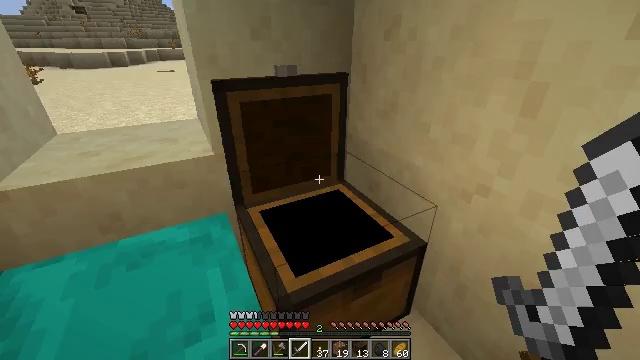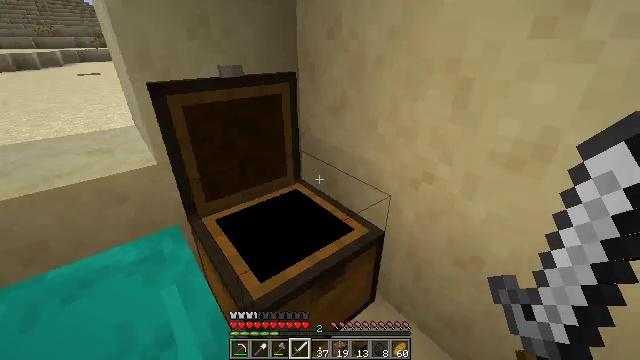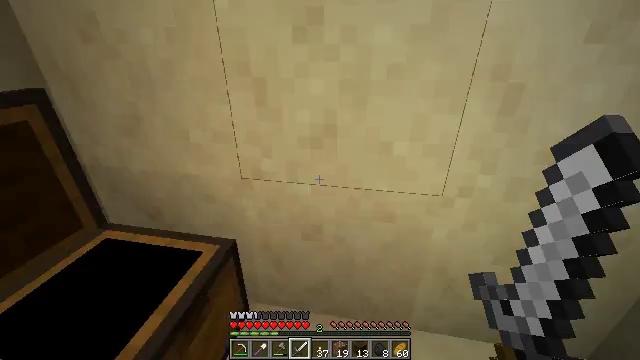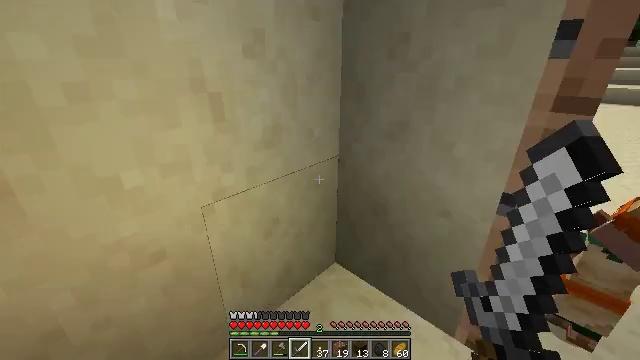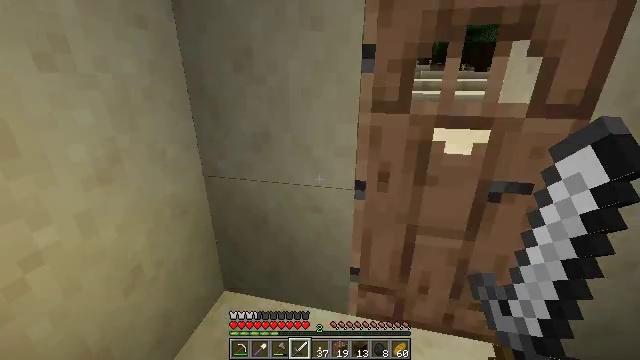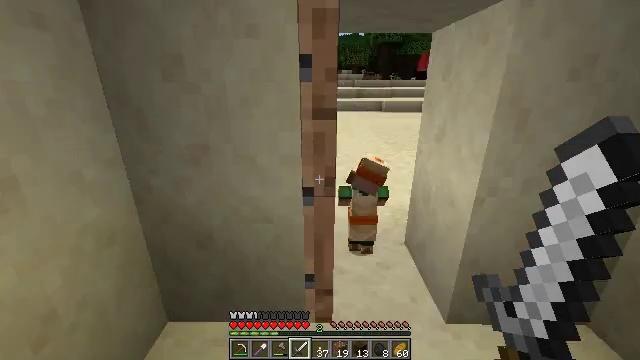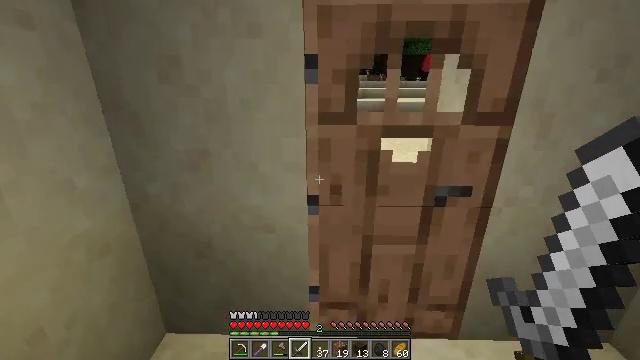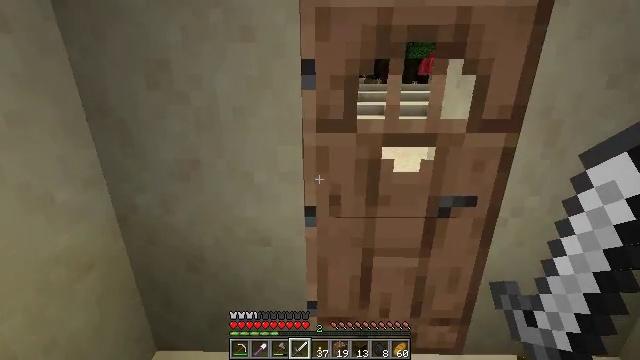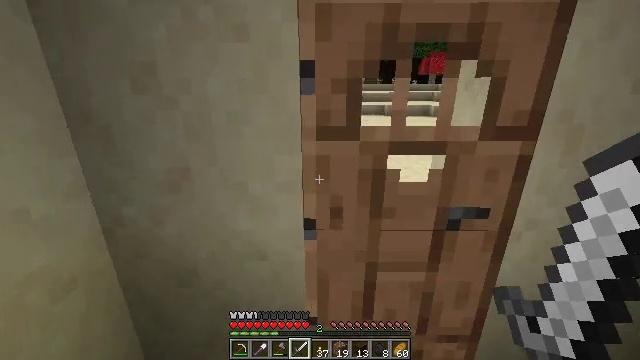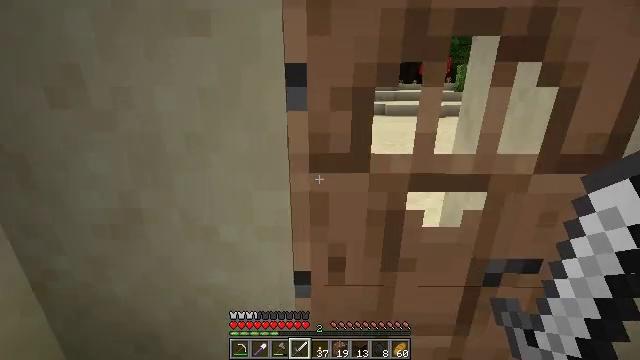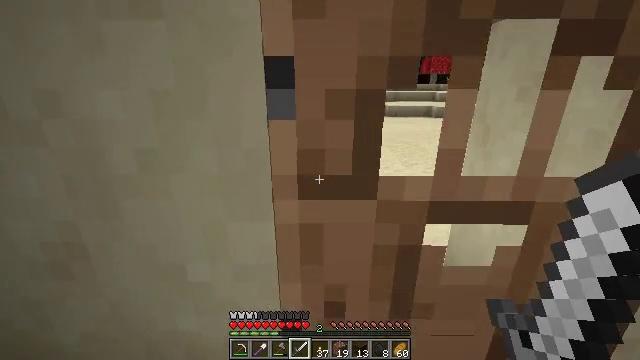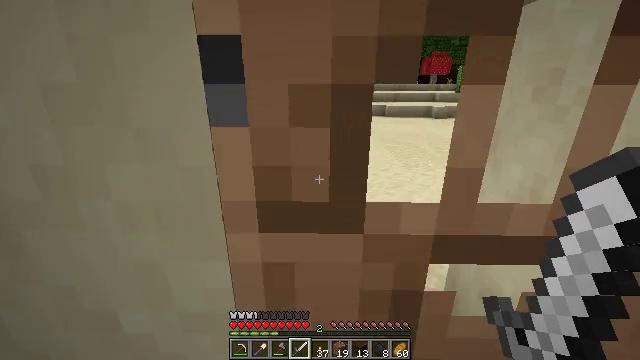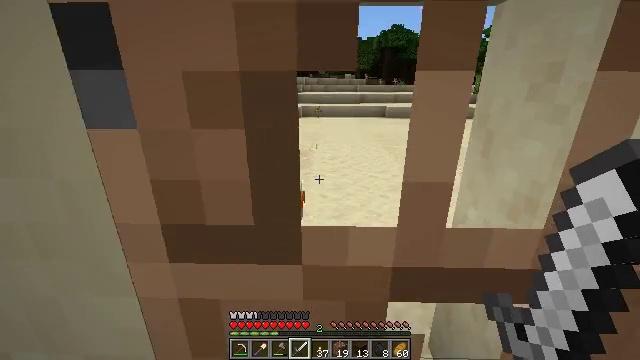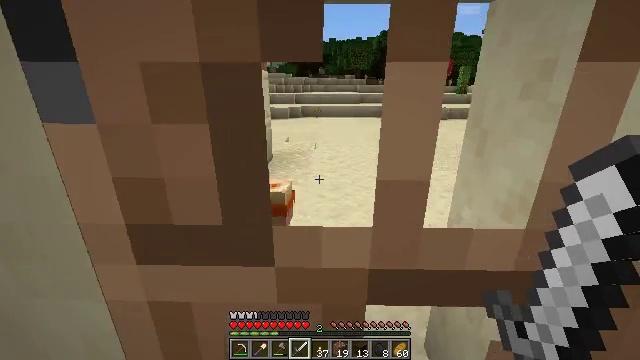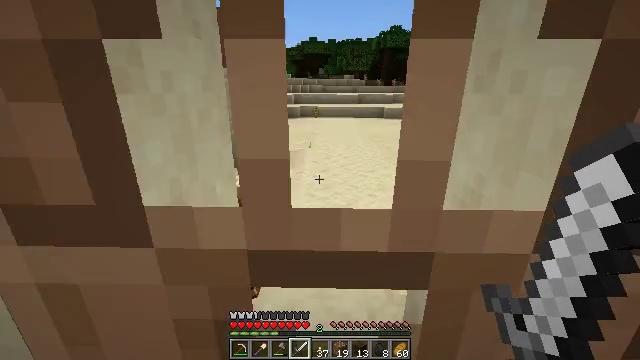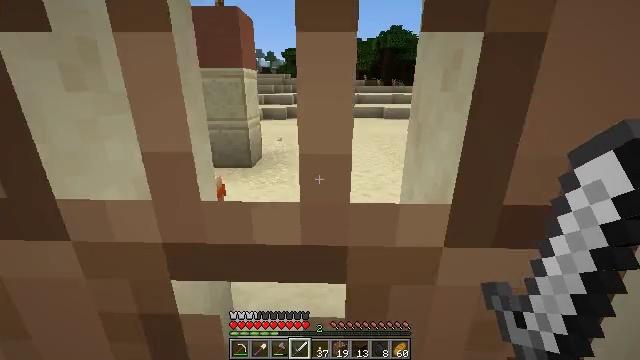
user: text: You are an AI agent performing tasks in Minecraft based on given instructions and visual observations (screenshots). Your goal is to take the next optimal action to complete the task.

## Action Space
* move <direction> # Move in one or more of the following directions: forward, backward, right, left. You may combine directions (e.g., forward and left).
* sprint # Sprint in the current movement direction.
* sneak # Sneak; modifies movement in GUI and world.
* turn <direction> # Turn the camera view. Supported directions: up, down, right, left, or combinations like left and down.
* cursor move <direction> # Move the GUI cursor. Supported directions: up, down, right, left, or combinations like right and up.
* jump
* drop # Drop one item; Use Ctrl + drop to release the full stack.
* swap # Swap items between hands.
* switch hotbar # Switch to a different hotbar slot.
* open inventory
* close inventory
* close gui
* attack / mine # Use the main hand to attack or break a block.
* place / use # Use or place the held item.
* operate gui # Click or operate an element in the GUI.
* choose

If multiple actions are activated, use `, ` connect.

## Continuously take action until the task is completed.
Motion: motion action
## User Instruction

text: Harvest hay blocks from the village.
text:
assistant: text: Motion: turn right, close gui
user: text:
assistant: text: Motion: turn right
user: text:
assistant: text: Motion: turn right and up
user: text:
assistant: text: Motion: turn right and up
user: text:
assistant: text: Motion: turn right and up
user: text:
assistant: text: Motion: move forward
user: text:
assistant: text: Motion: move forward
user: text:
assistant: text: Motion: move forward
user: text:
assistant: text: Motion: move forward
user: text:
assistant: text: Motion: move forward
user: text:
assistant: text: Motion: move forward and move right
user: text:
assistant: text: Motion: move forward and move right
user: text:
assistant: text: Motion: move forward and move right
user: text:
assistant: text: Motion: move forward and move right
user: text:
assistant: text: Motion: move forward
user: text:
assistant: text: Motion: move forward, use / place
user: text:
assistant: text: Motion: move forward, use / place
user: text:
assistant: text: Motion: move forward, use / place
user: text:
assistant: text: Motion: move forward
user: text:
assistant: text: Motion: move forward
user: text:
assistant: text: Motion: move forward
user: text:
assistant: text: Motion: move forward
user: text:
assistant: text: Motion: move forward
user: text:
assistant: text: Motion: move forward, turn left and up
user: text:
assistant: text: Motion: move forward, turn left
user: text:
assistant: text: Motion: move forward, turn left
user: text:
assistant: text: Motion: move forward, turn left
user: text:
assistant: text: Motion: move forward and move right, turn left
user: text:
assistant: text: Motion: move forward and move right, turn left
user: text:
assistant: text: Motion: move forward and move right, turn left